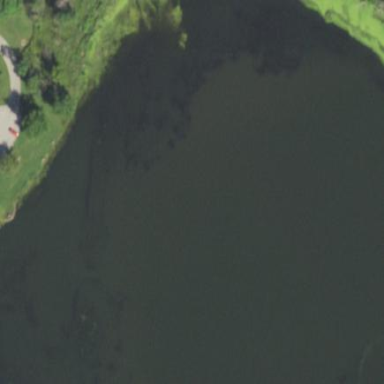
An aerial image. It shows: Serene lake.